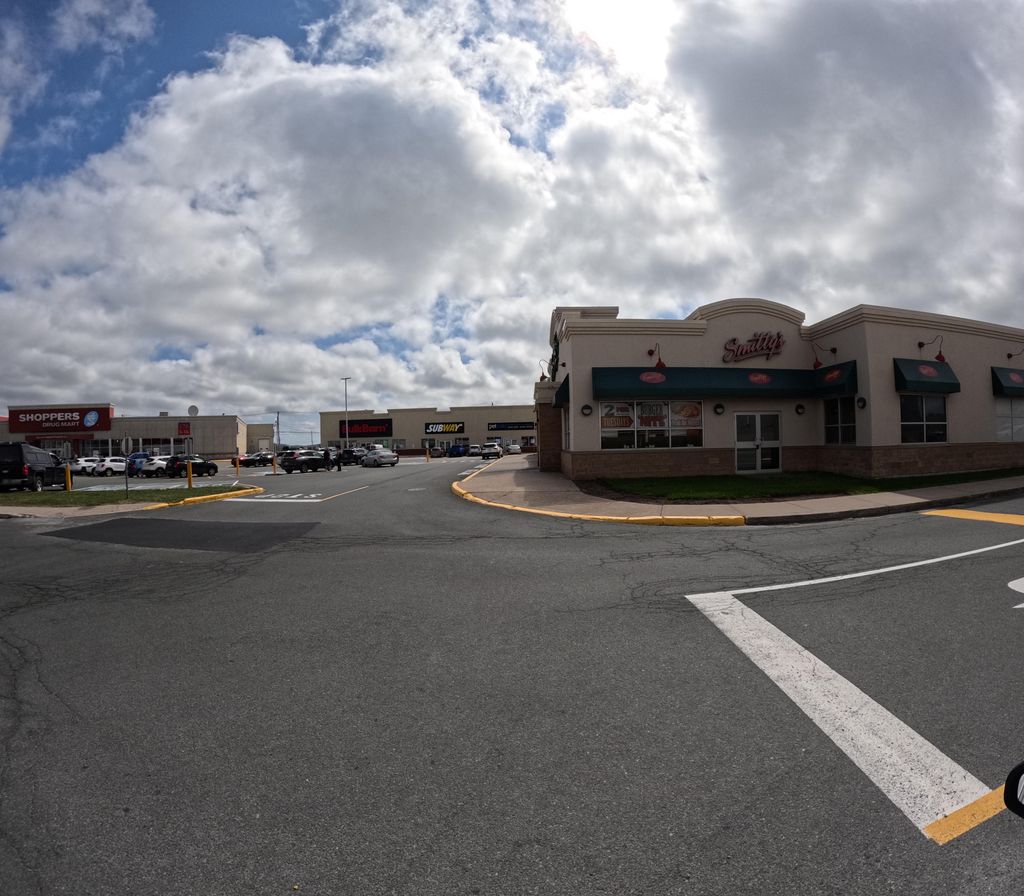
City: st_johns